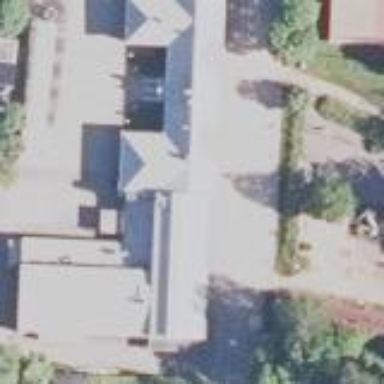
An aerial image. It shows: School building.